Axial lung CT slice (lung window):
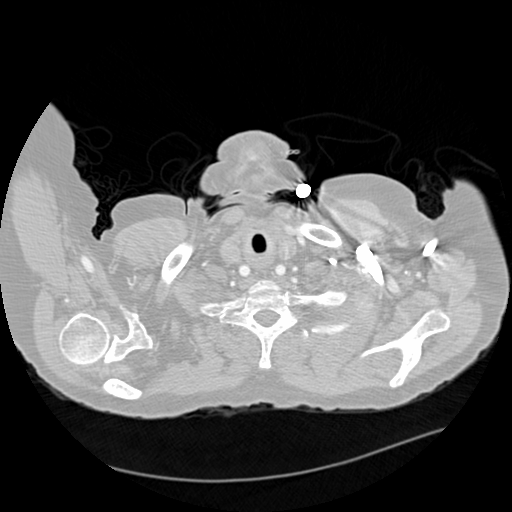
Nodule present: no